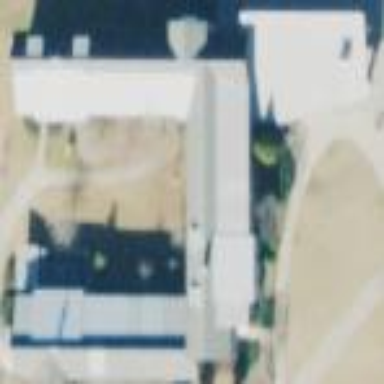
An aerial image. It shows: Dormitory building.